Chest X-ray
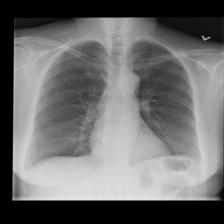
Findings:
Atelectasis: negative
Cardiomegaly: negative
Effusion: negative
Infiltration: negative
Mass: negative
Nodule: negative
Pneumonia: negative
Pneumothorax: negative
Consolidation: negative
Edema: negative
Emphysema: negative
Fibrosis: negative
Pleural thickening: negative
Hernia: negative